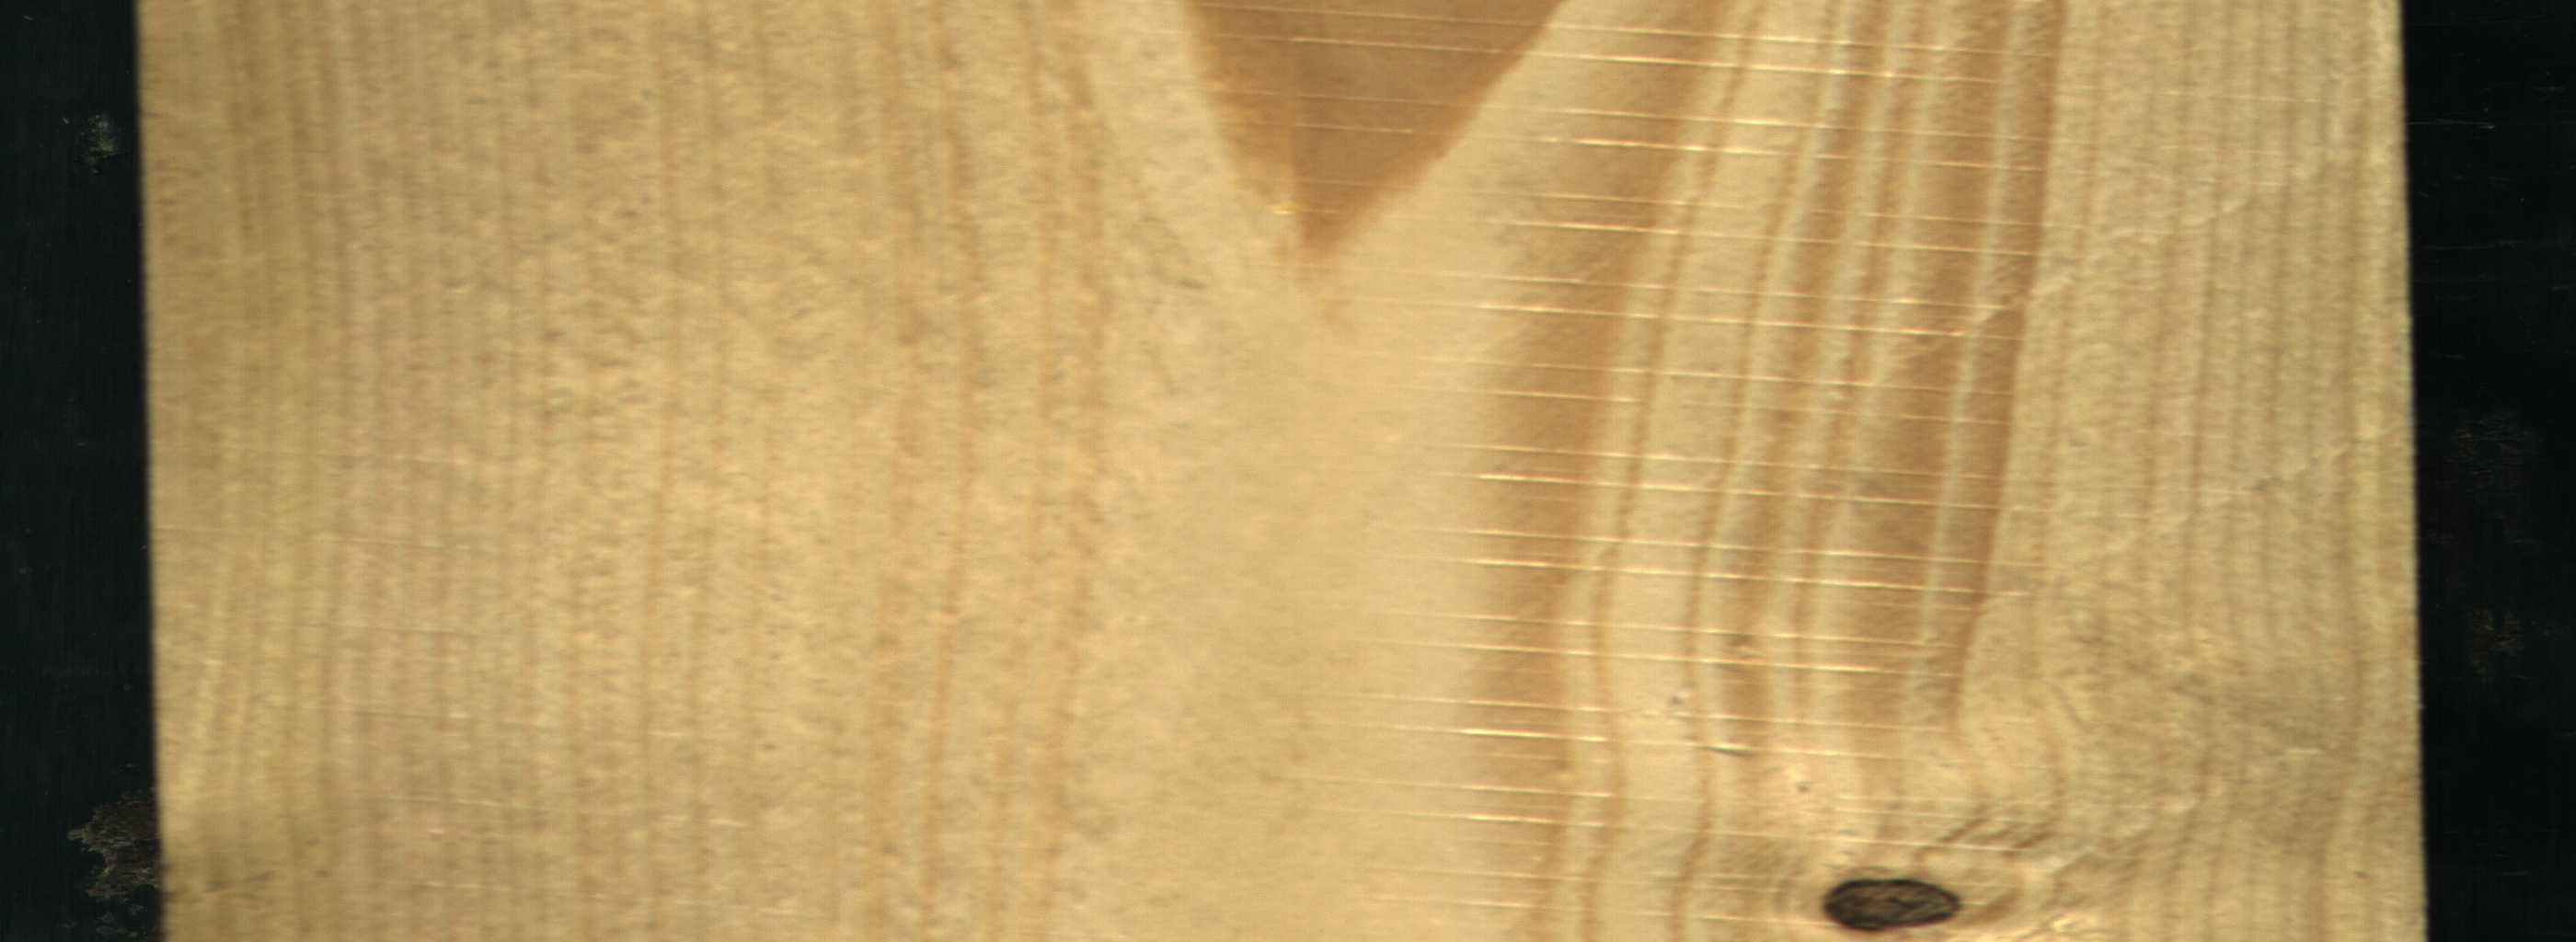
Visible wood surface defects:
Dead_Knot